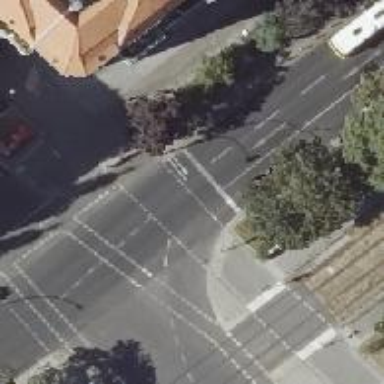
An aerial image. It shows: Road with traffic signals.